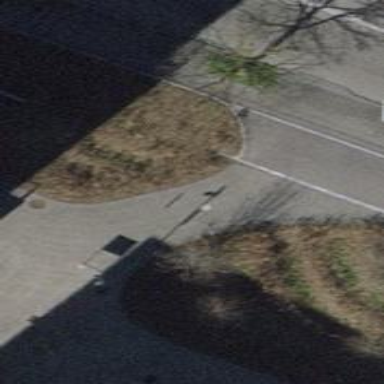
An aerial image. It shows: Bollard barrier.